Field crop: maize
Growth stage: 2
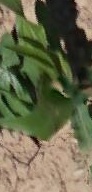
Species: maize